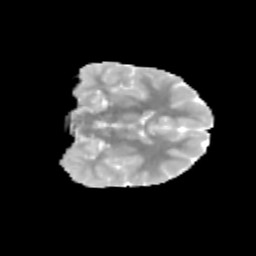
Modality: MD
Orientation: coronal
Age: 13
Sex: male
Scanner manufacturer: siemens
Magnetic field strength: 3 T
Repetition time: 3.8 s
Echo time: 0.07 s